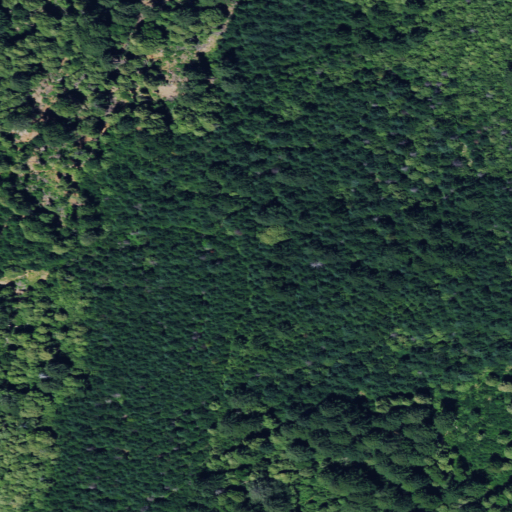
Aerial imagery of mountain in California named Ranger Mountain containing evergreen forest, mixed forest, and open development